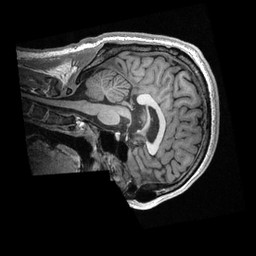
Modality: T1w
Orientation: sagittal
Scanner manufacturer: ge
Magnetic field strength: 3 T
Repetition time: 0.007728 s
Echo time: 0.002948 s